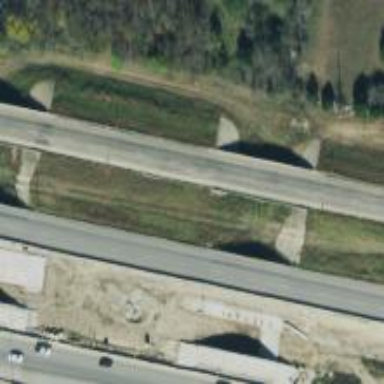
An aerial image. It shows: Asphalt surface road with bridge. This is secondary road with frontage road.